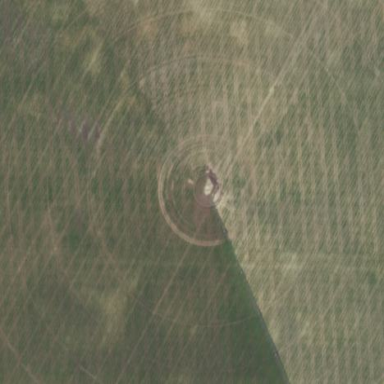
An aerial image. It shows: Farmland with pivot irrigation system.